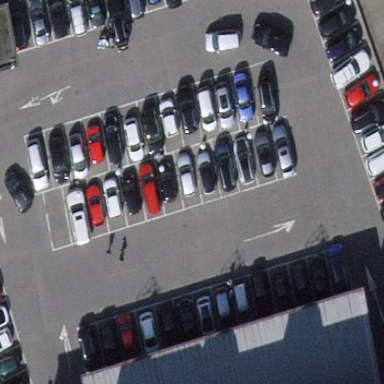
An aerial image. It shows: Multi-storey parking building.